RGB frame:
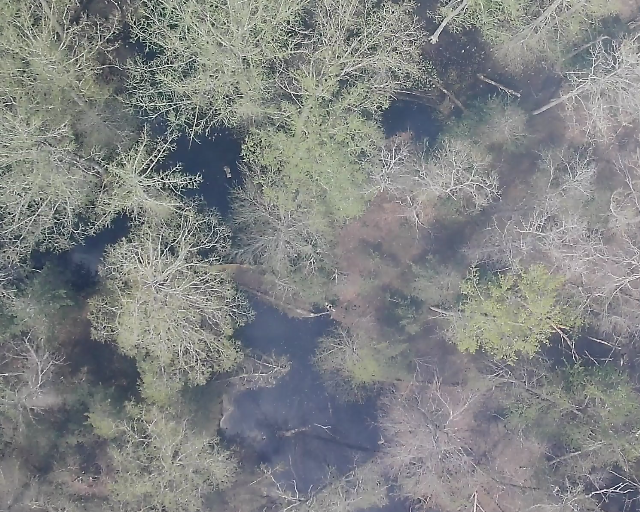
Thermal frame:
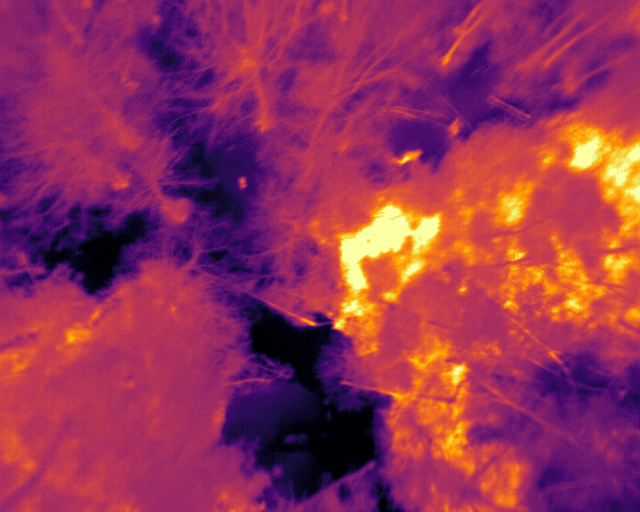
Captured: 2026-02-26 03:46:26
Pixels at or above 80 °C: 0 (fraction of frame: 0)